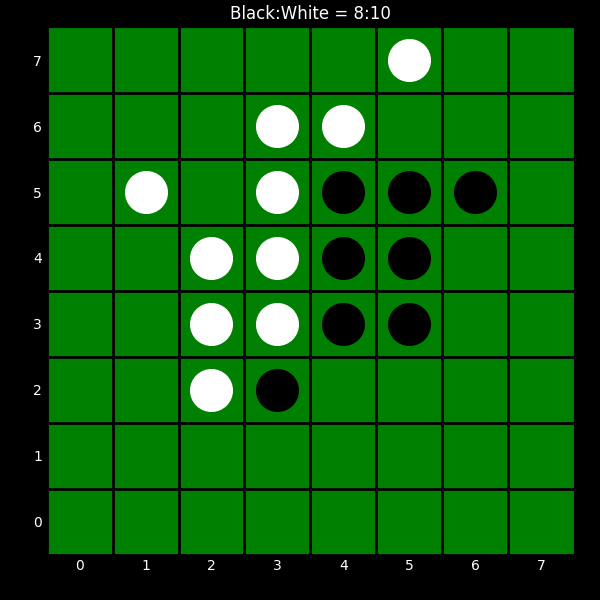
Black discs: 8
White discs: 10